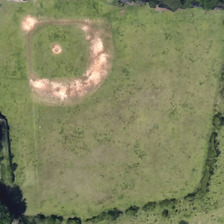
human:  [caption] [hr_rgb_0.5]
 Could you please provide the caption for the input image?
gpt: many green trees are around a baseball field .

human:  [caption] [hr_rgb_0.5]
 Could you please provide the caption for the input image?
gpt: many green trees are around a baseball field .

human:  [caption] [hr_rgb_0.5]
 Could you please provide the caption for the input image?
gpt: many green trees are around a baseball field .

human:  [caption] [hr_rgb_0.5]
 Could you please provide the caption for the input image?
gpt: many green trees are around a baseball field .

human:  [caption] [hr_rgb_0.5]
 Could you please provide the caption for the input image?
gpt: many green trees are around a baseball field .